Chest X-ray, AP view. Patient: 28 years old, sex M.
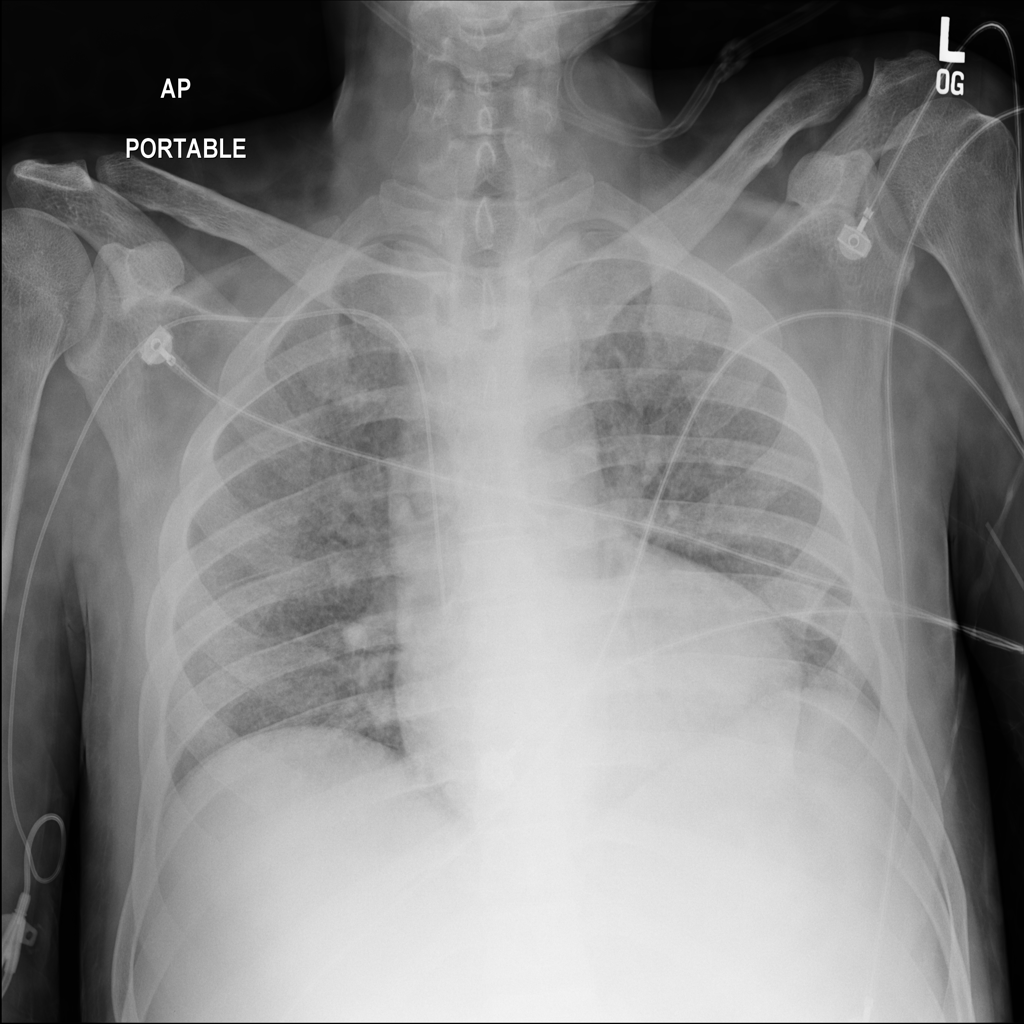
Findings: Edema